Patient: sex F, age 26
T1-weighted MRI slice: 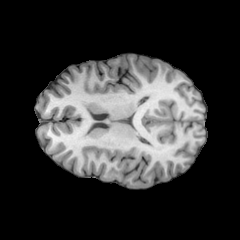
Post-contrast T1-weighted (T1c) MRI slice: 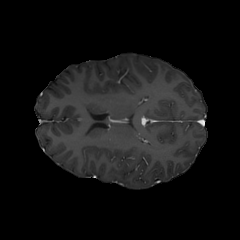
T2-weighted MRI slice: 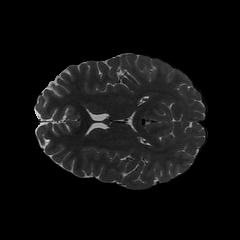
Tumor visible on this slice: no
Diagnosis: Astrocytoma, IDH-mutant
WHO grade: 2